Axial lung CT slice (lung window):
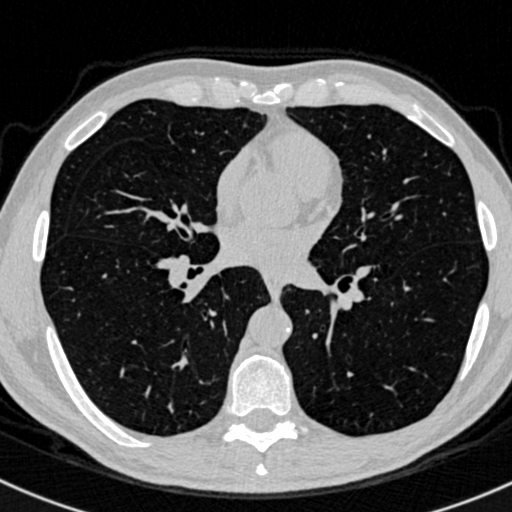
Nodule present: no